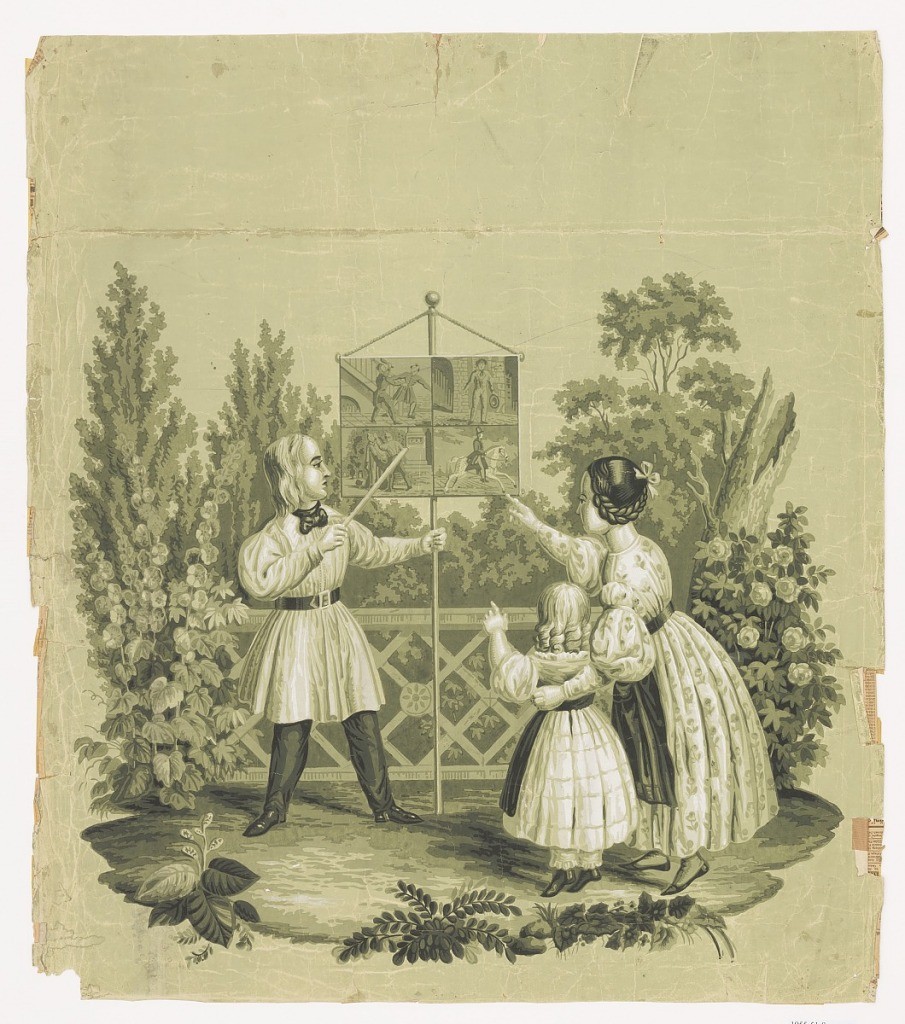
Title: Die Moritat (The Murderer's Deed)
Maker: Frau Sattler
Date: ca. 1840
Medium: Block-printed on handmade paper
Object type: Overdoor
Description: A man in a white smock shows the story of a murder to a woman and a little girl. He points to a sheet of four pictures which is suspended from the top of a pole which stands on the ground. Persons are dressed in clothes of the 1840s and are situated in a park or garden with balustrades at back; printed in black, white and shades of green on pale green ground.